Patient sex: F
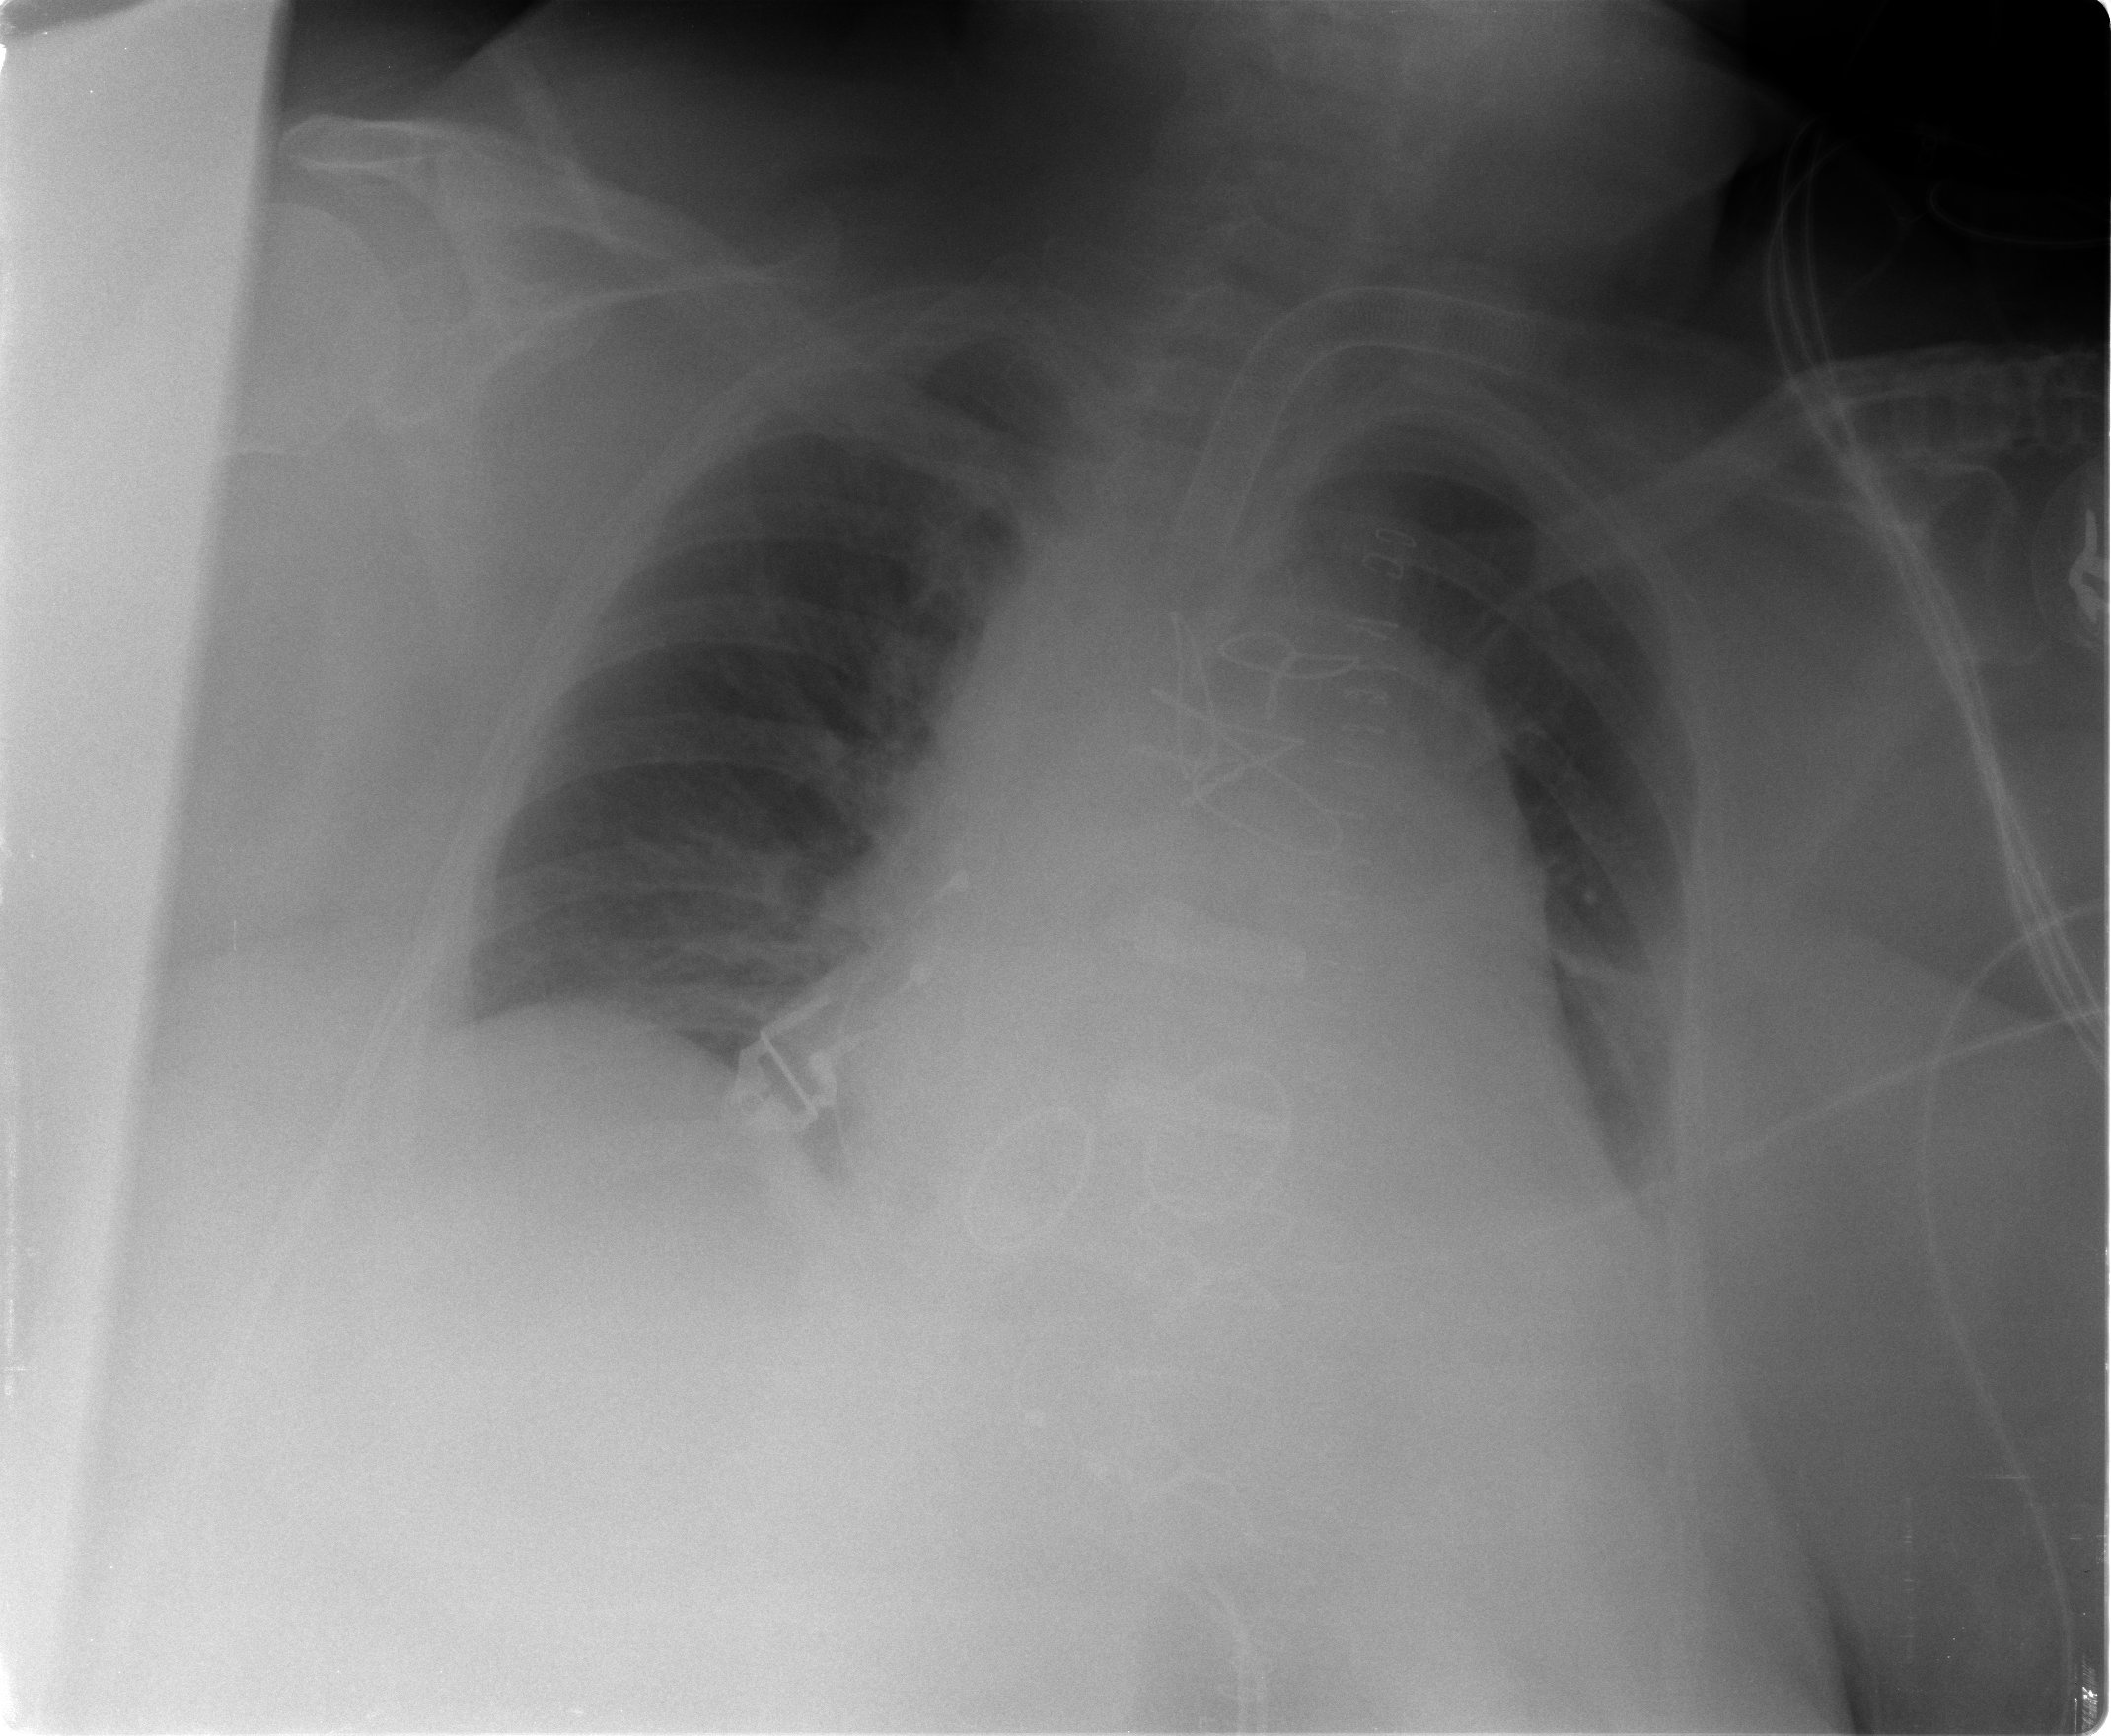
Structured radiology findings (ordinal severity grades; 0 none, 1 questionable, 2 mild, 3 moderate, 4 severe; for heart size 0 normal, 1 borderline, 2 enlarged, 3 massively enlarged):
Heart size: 2
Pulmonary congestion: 2
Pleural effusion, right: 0
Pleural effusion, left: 0
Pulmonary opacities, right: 0
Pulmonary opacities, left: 0
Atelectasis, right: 2
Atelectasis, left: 2